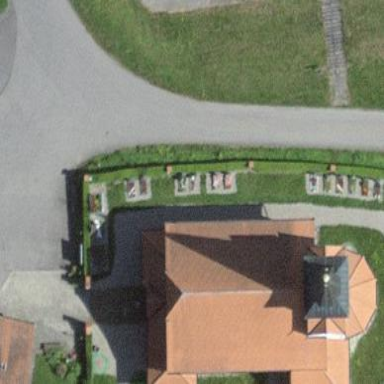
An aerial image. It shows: Church which is place of worship.